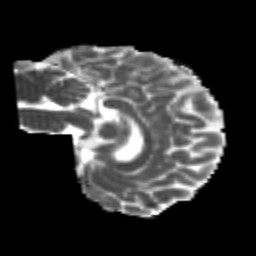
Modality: MD
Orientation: sagittal
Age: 23
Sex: female
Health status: healthy
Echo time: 0.074 s